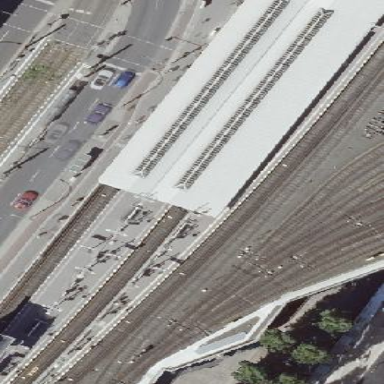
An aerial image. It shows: Gabled train station building with red facade. It is used for railway purposes.